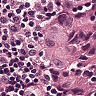
Metastatic tissue present: yes